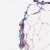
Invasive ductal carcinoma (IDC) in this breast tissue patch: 0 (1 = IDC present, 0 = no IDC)